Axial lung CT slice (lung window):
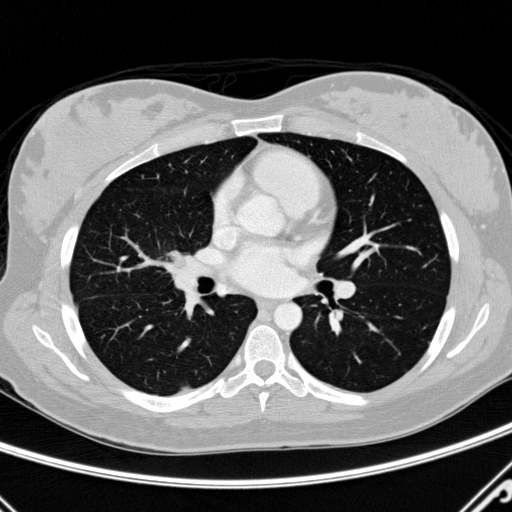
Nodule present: yes
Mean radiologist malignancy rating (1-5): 3